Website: home-depot
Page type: customer-info-address
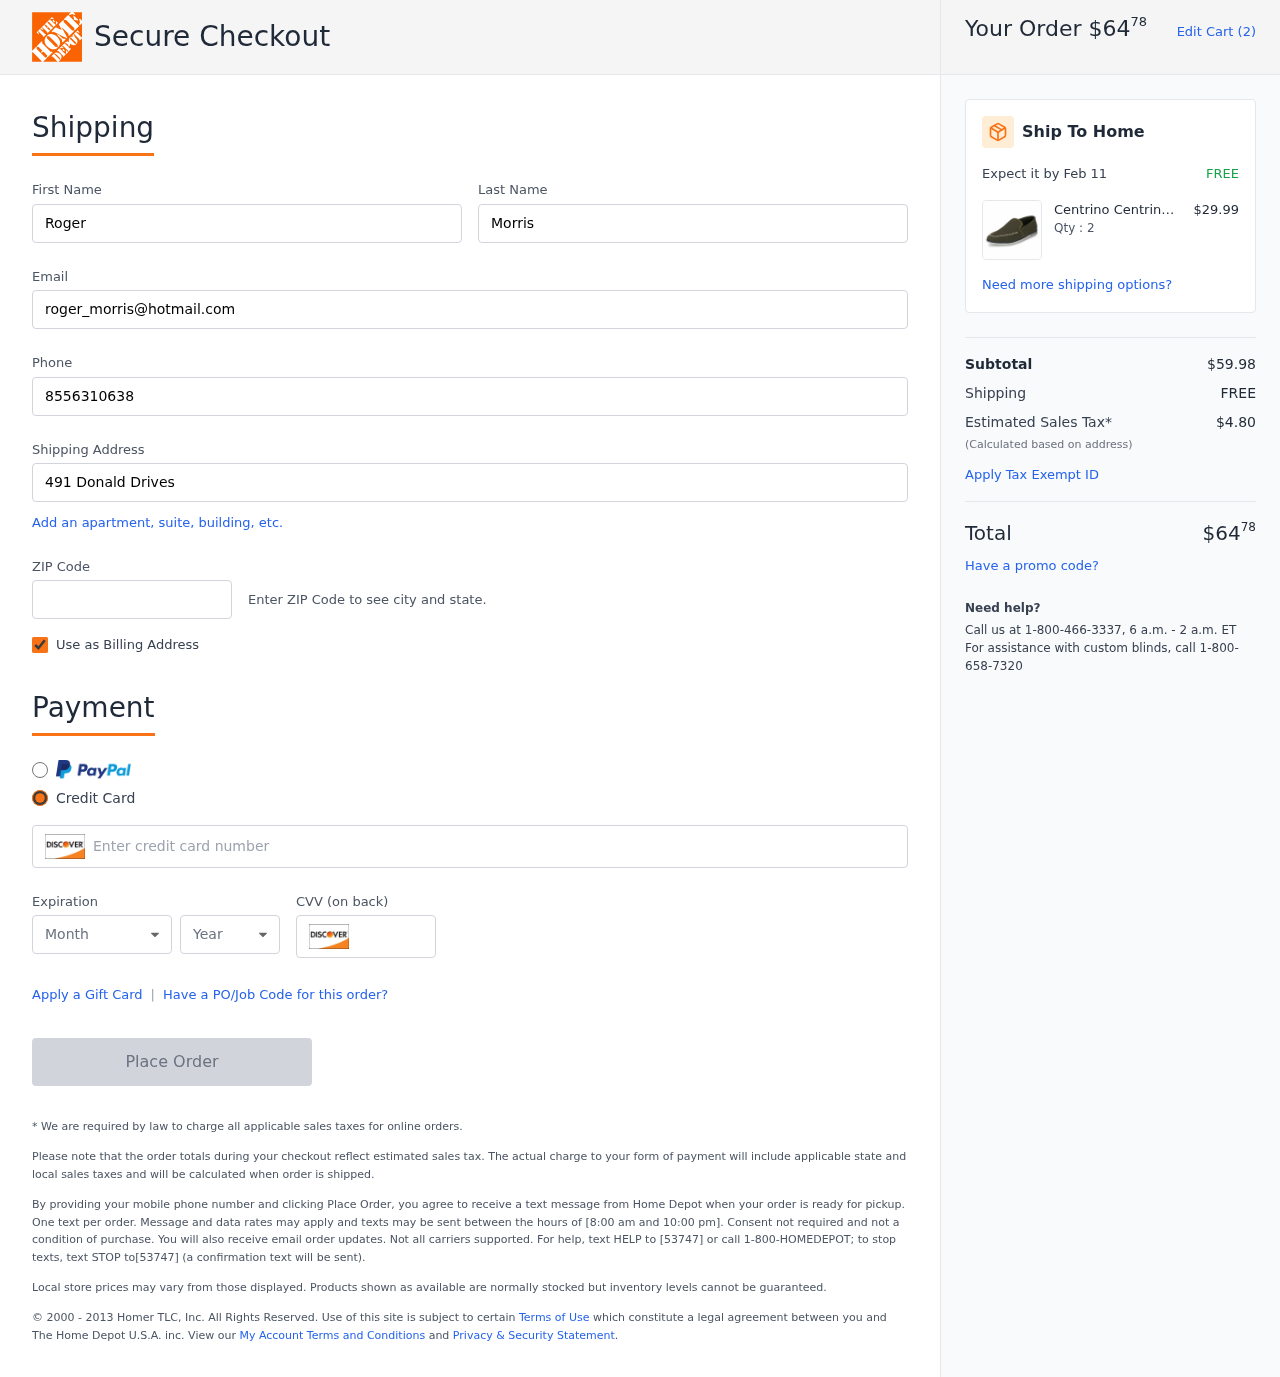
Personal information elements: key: PII_CARD_CVV
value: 979
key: PII_CARD_EXPIRY_MONTH
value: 04
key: PII_CARD_EXPIRY_YEAR
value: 28
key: PII_CARD_NUMBER
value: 6545 2364 4995 5854
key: PII_EMAIL
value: roger_morris@hotmail.com
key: PII_FIRSTNAME
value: Roger
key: PII_LASTNAME
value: Morris
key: PII_PHONE
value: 8556310638
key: PII_POSTCODE
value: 93784
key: PII_STREET
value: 491 Donald Drives Suite 241
Product elements: key: PRODUCT1_BRAND
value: Centrino
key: PRODUCT1_NAME
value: Centrino Men's S5698 Olive Loafers-8 UK (42 EU) (9 US) (S5698-1)
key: PRODUCT1_PRICE
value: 29.99
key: PRODUCT1_QUANTITY
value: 2
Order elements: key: ORDER_TOTAL
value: $6478
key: ORDER_NUM_ITEMS
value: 2
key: ORDER_DELIVERY_DATE
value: Feb 11
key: ORDER_SUBTOTAL
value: $59.98
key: ORDER_SHIPPING_COST
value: FREE
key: ORDER_TAX
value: $4.80